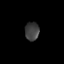
Tissue: lung
Cell type: Others
Senescence score: 0.1228
Nuclear area (px): 257
Mean DAPI intensity: 63.428